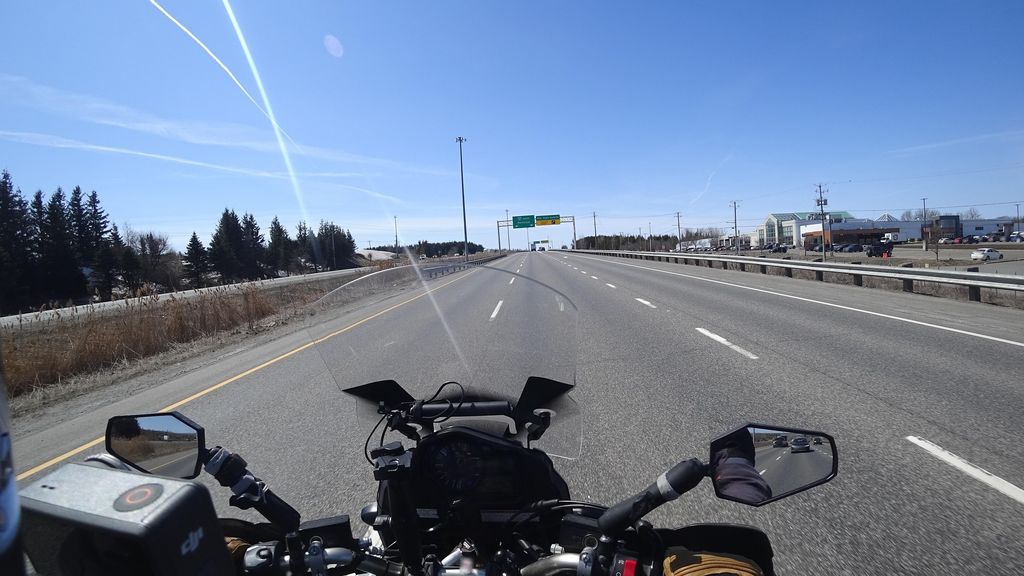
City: quebec_city